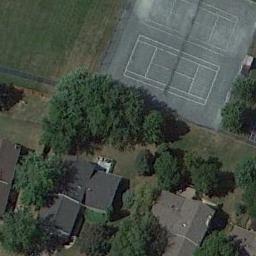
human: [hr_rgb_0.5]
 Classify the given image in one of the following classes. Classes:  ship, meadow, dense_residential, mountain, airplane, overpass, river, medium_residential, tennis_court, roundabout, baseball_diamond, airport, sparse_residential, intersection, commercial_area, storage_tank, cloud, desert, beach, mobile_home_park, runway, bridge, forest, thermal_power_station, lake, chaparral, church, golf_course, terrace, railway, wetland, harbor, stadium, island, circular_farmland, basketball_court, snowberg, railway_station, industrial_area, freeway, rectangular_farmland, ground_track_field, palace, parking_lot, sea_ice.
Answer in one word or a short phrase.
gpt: tennis_court